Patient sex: F
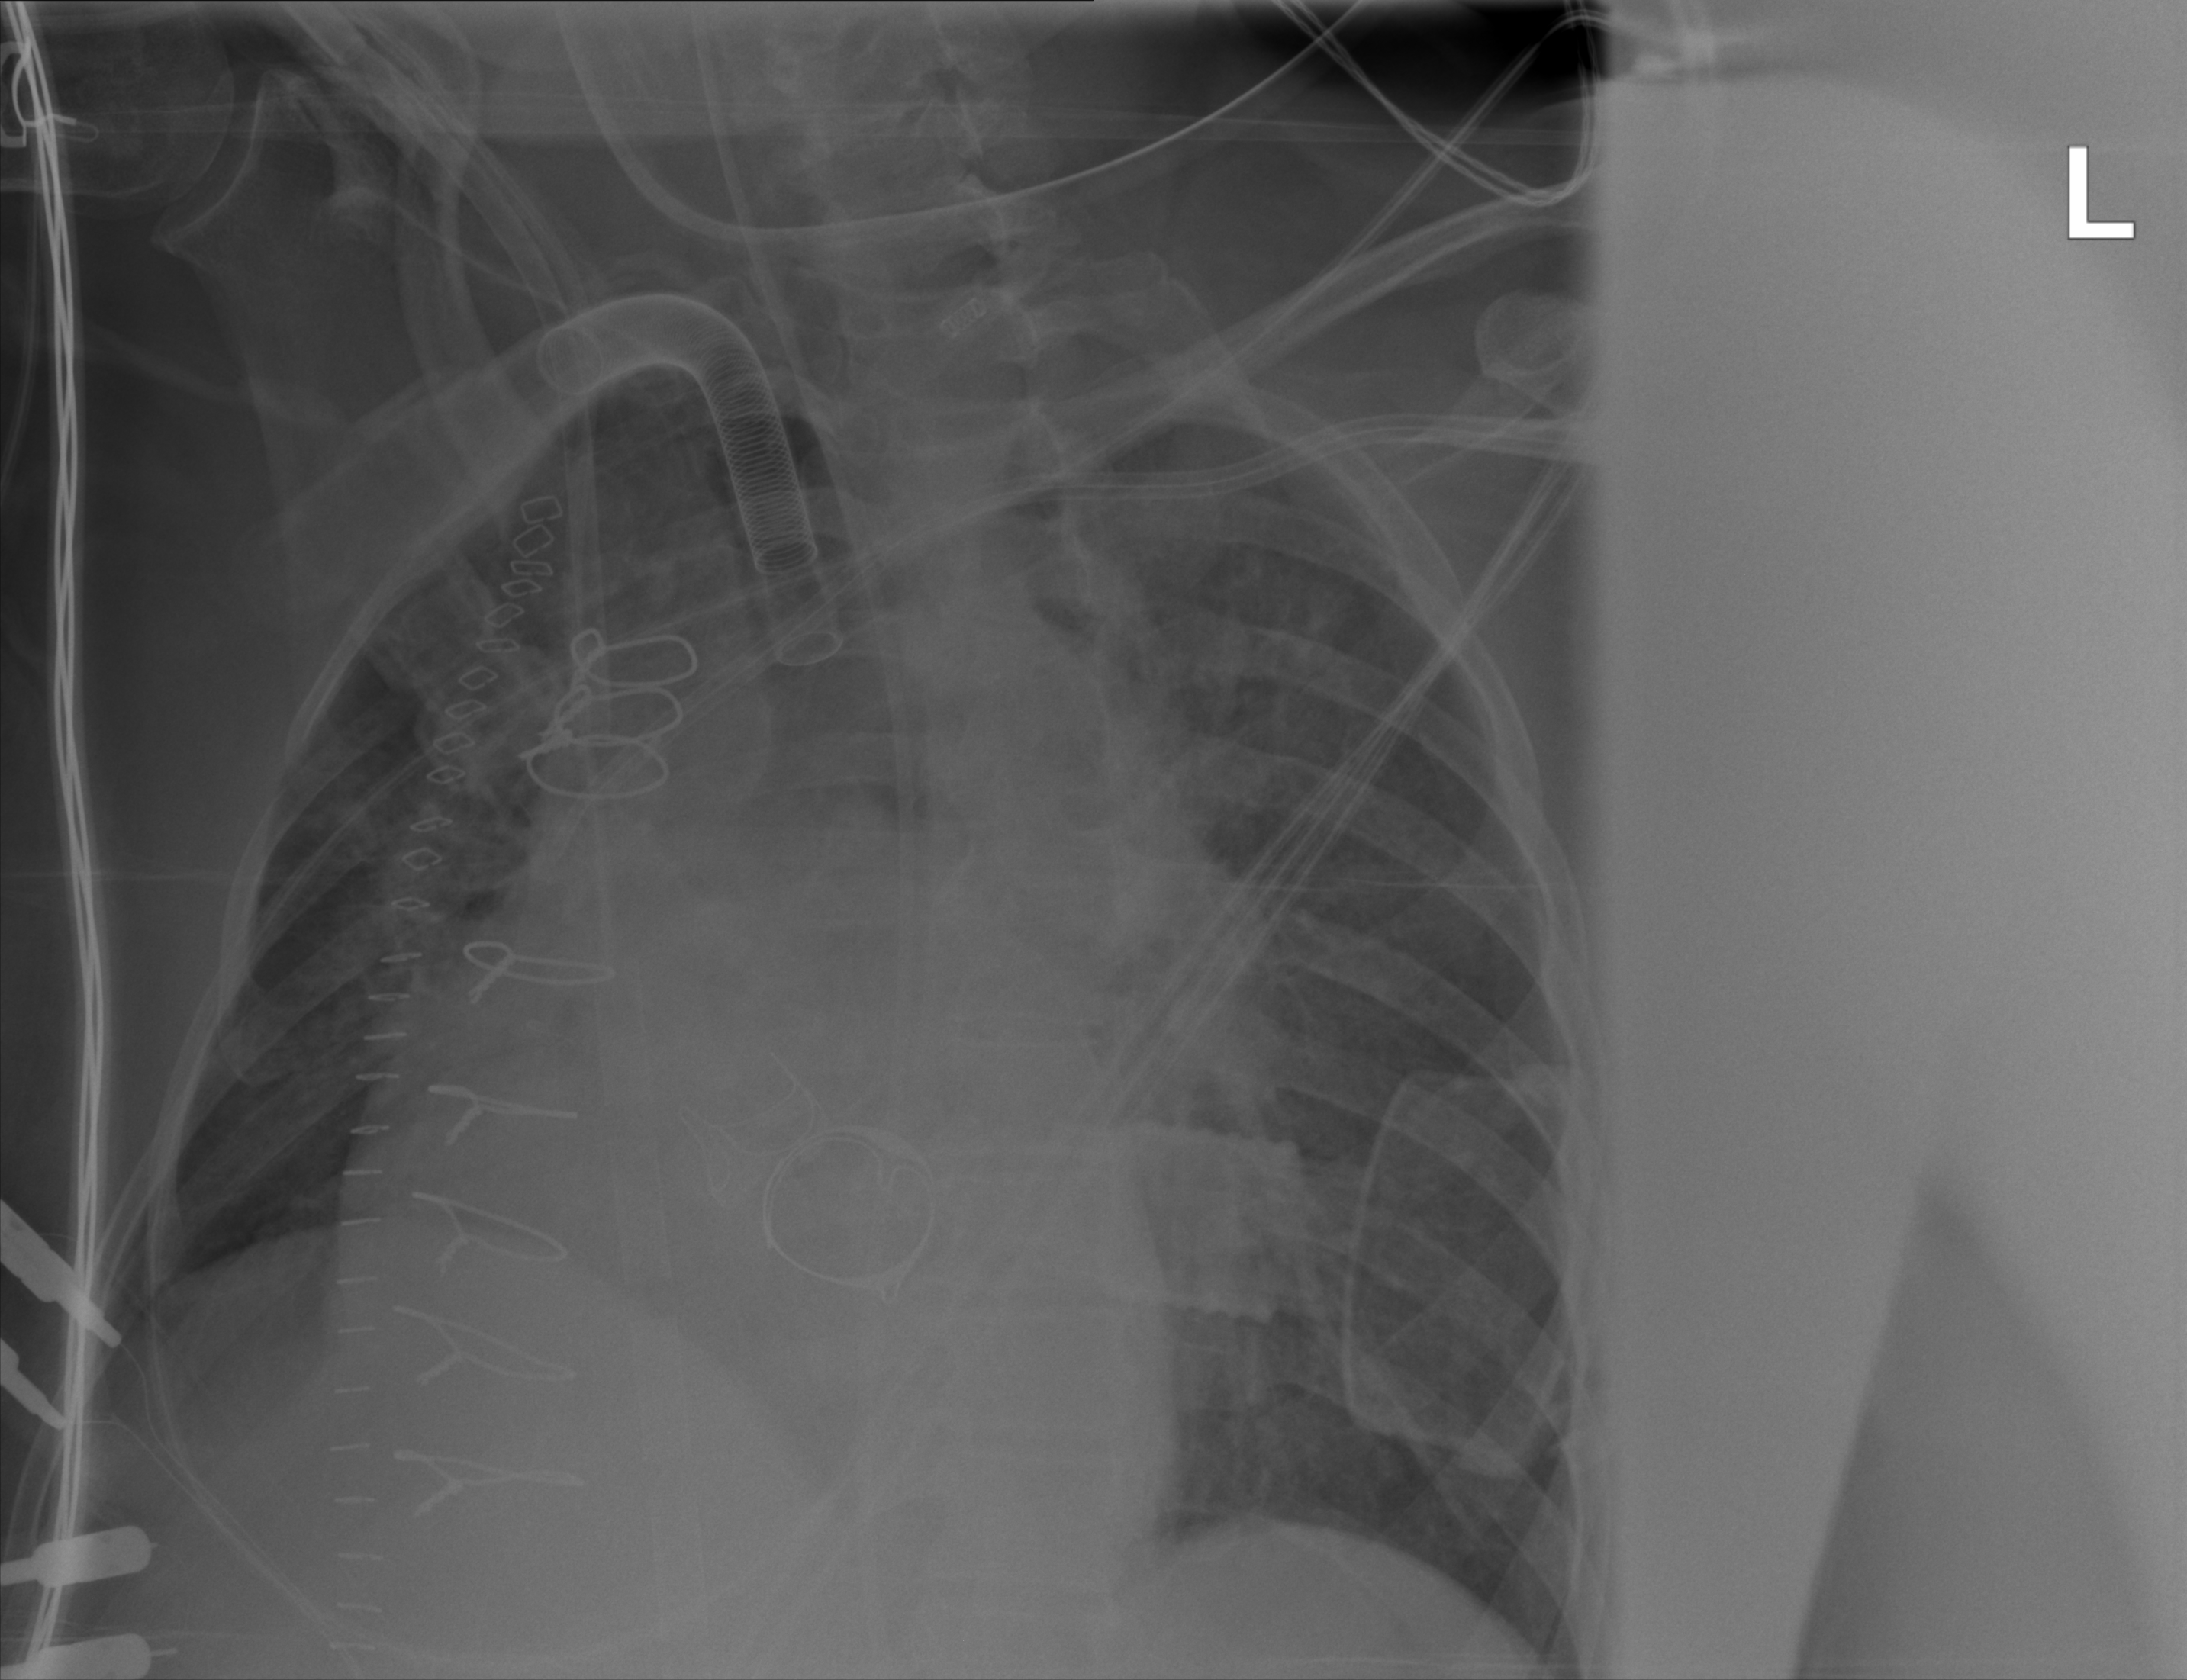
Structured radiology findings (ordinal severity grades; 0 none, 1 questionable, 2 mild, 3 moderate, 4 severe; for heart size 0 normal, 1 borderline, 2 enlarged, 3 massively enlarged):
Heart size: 2
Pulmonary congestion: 3
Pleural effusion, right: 0
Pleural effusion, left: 0
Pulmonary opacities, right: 2
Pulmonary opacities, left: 2
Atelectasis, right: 2
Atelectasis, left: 2